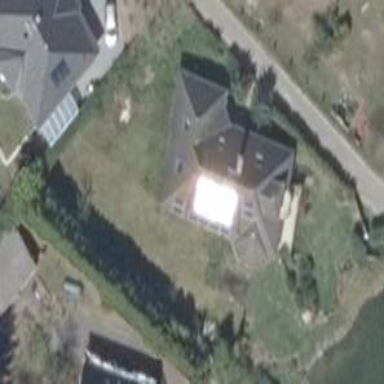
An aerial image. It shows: Solar photovoltaic generator located on the roof.